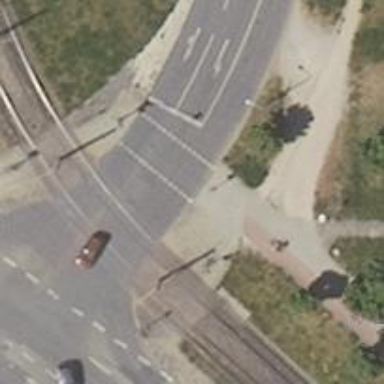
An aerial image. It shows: Traffic signals at road crossing.